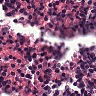
Metastatic tissue present: no